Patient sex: F
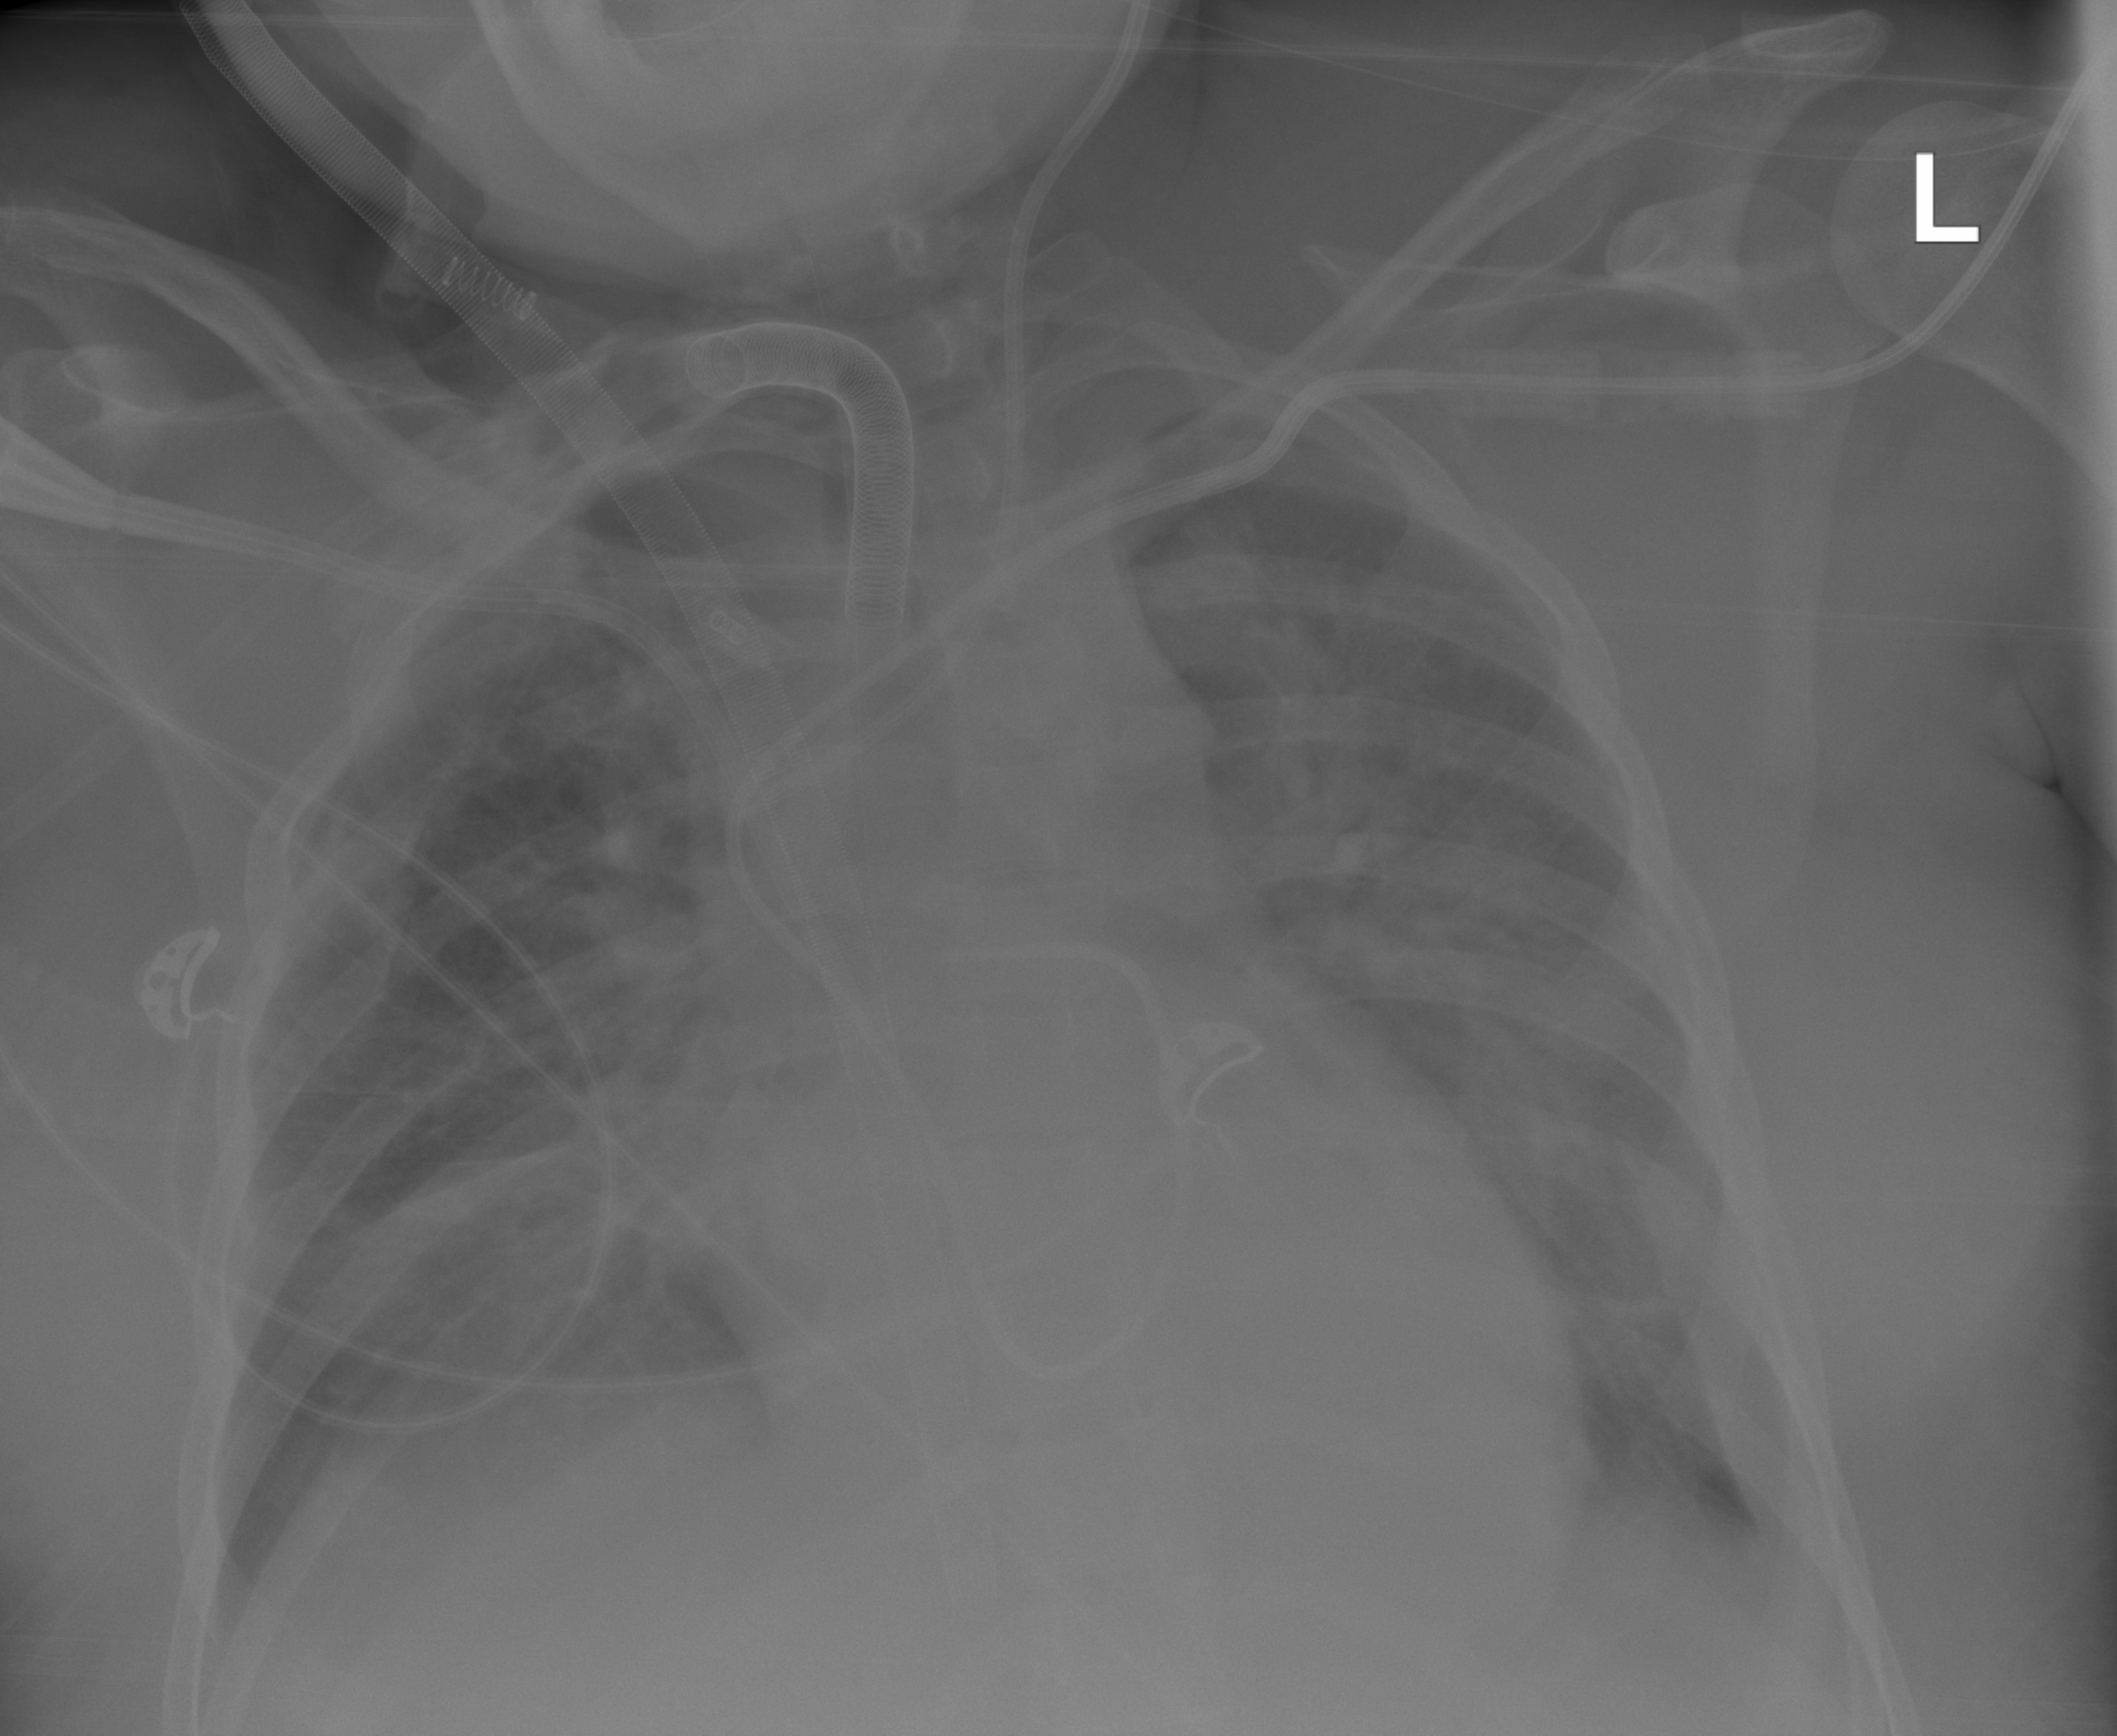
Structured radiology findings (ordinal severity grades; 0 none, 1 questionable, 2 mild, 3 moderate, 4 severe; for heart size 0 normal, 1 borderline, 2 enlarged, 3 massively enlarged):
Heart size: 1
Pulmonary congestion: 2
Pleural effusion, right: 2
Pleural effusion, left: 2
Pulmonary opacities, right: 2
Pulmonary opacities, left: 3
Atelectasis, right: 2
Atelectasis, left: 3